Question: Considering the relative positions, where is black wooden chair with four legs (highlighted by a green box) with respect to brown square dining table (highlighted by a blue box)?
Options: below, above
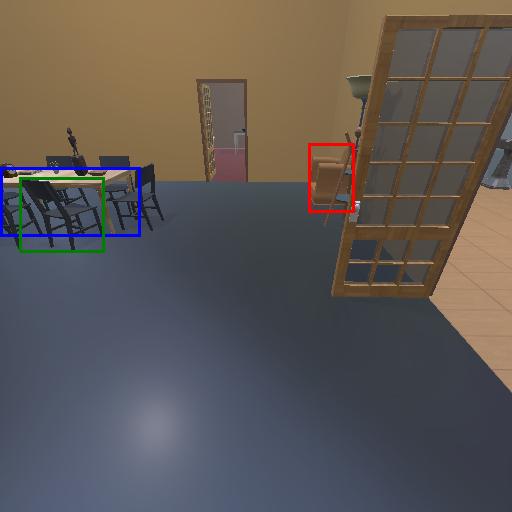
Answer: below